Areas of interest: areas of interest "South Lake Vegetable Market"
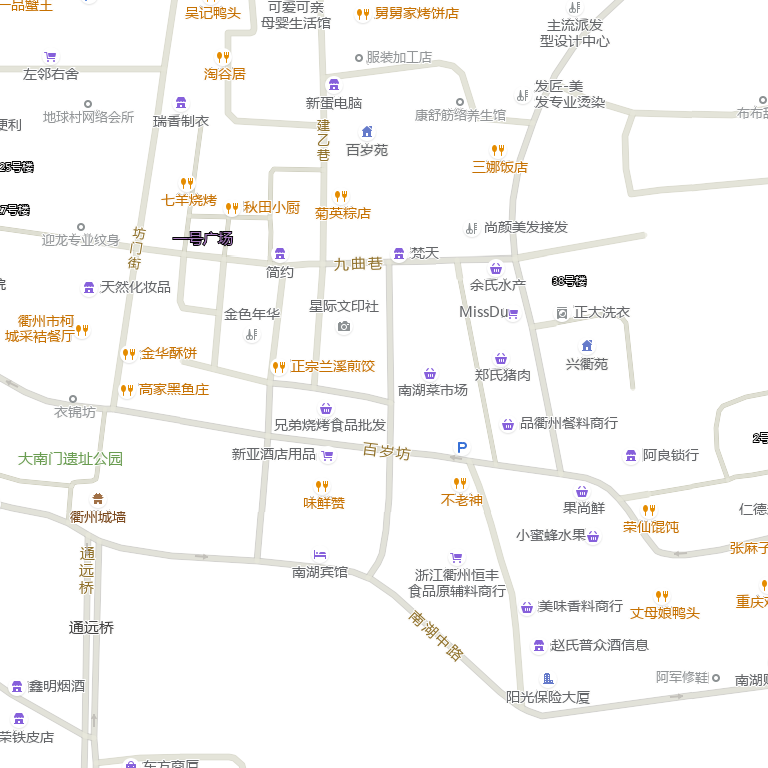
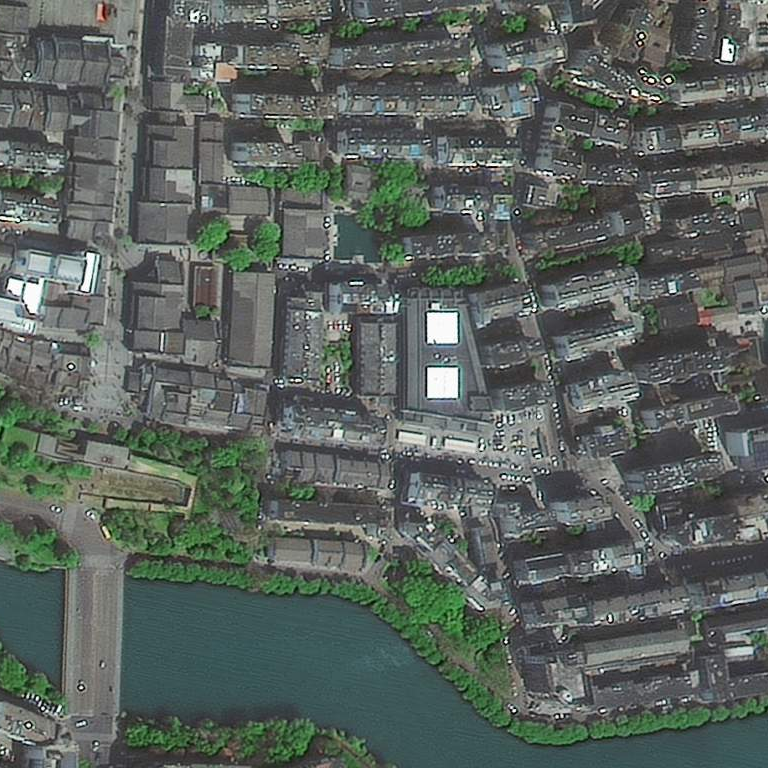